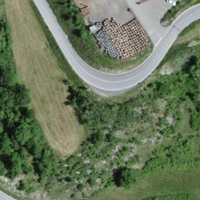
EUNIS habitat code: 43
Species observed at this site:
Turdus philomelos
Monticola saxatilis
Anthus spinoletta
Dendrocopos major
Emberiza cirlus
Troglodytes troglodytes
Turdus viscivorus
Fringilla coelebs
Regulus ignicapilla
Lanius collurio
Carduelis carduelis
Turdus merula
Columba palumbus
Pernis apivorus
Emberiza cia
Parus major
Upupa epops
Certhia familiaris
Phoenicurus ochruros
Garrulus glandarius
Melitaea didyma
Picus viridis
Corvus corax
Accipiter nisus
Periparus ater